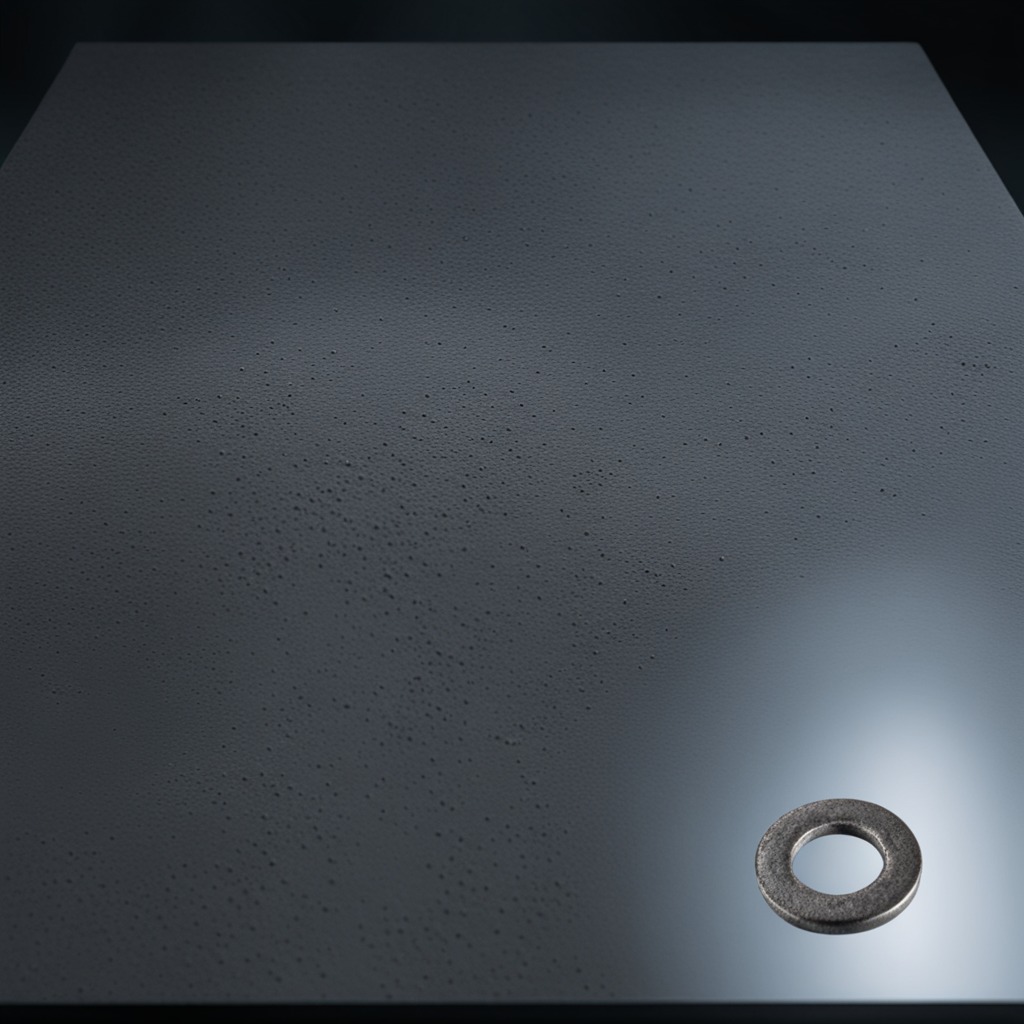
A flat metal washer lying on a clean granite table inside a workshop at night.